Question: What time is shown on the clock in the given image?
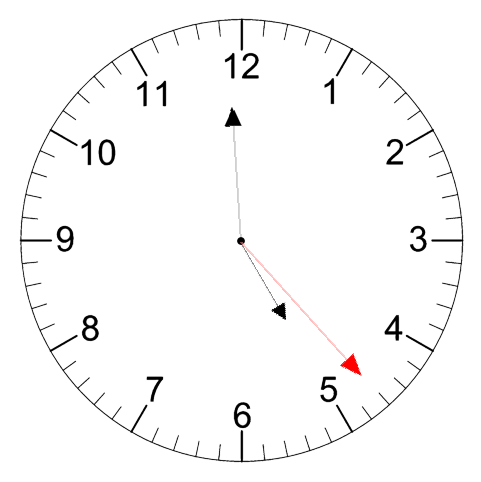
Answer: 04:59:23